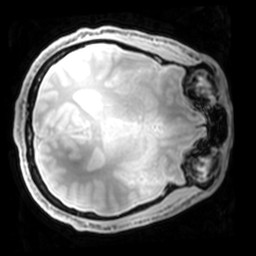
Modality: PDw
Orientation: axial
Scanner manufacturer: philips
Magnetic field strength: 7 T
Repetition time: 0.008 s
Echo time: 0.001974 s